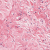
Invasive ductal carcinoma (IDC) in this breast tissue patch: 0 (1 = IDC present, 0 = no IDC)